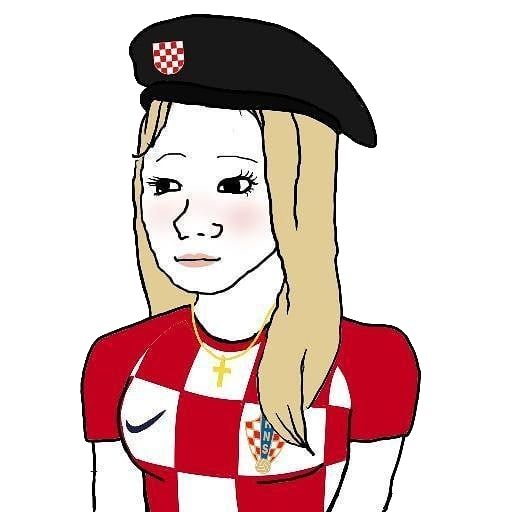
Label: 5_Trad_Wife